Field crop: maize
Growth stage: 2
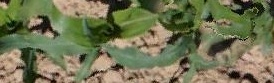
Species: maize